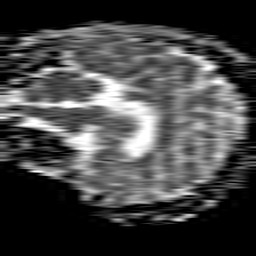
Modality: ADC
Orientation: sagittal
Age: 46
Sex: female
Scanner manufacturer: philips
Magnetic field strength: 1.5 T
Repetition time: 4.6 s
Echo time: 0.08631 s